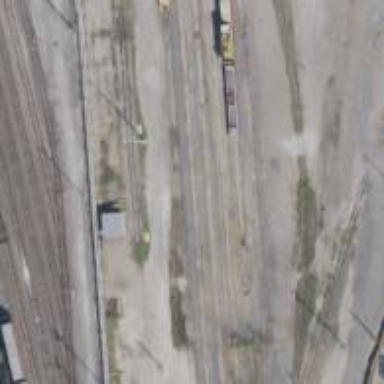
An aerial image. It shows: Railway yard used for servicing trains.